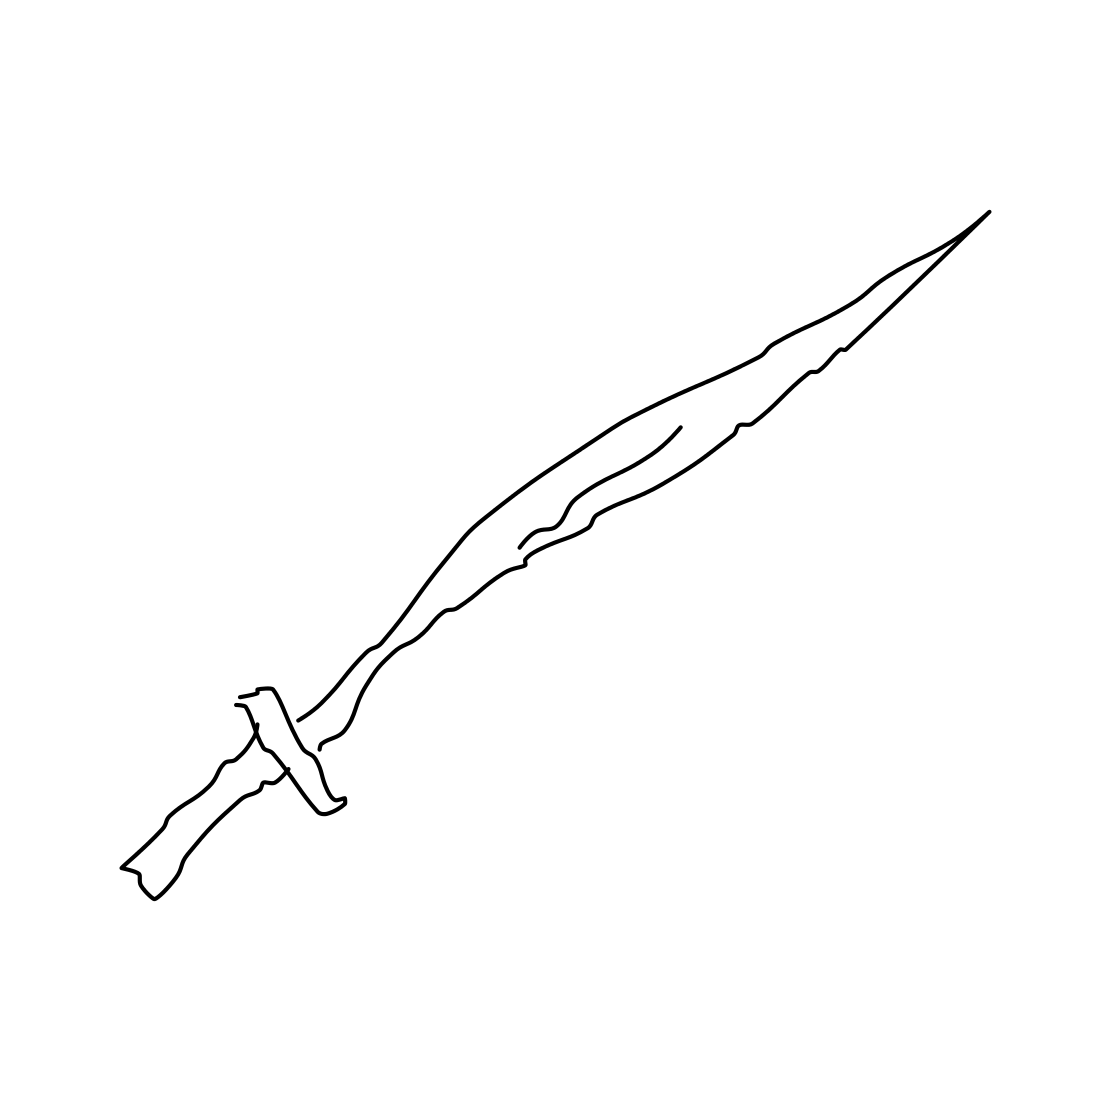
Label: sword